Question: I am learning python, I have done some bots (nothing special), I am trying to create a new one on walmart, but when I launch chromedriver, walmart site ask me for solve a captcha, this is not a problem, because I can solve it manually. The problem is that everytime I solve the captcha, the captcha appears again. My bot requires that I log in in walmart site, so I tested google chrome (not chromedriver) and I can login without any problem. I thought could be my ip or something else, but after some tests I realized that walmart block the log in process if I use chromedriver.
Here is my code:
'''
from selenium import webdriver
from selenium.webdriver.chrome.options import Options
import time
options.add_argument("user-data-dir=C:\Users\PCHOME\AppData\Local\Temp\scoped1\Default\gdps");
driver = webdriver.Chrome(executable_path=r'dchrome\chromedriver.exe', options=options)
driver.get("https://www.walmart.com/")
'''
In this case I am trying to log in manually (I tried to do with bot already). The site loads well, but the captcha does not allow me to log in, it just appears and appears and appears...
this is the captcha img:

I press and hold the button until teh captcha is cleared, then appears this symbol and then appears the captcha again.
Any ideas? thanks!
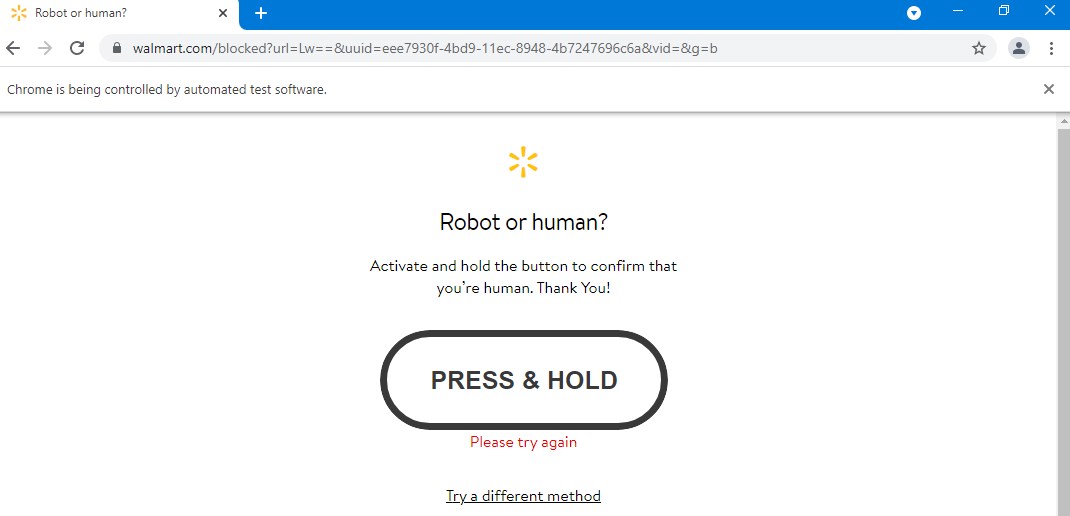
Answer: To avoid getting blocked being detected as <URL> as follows:
Code Block:
'''
from selenium import webdriver
from selenium.webdriver.chrome.options import Options
from selenium.webdriver.chrome.service import Service
options = Options()
options.add_argument("start-maximized")
# Avoiding detection
options.add_argument('--disable-blink-features=AutomationControlled')
s = Service('C:\BrowserDrivers\chromedriver.exe')
driver = webdriver.Chrome(service=s, options=options)
driver.get("https://www.walmart.com/")
'''
Browser Snapshot:
<URL>